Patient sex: F
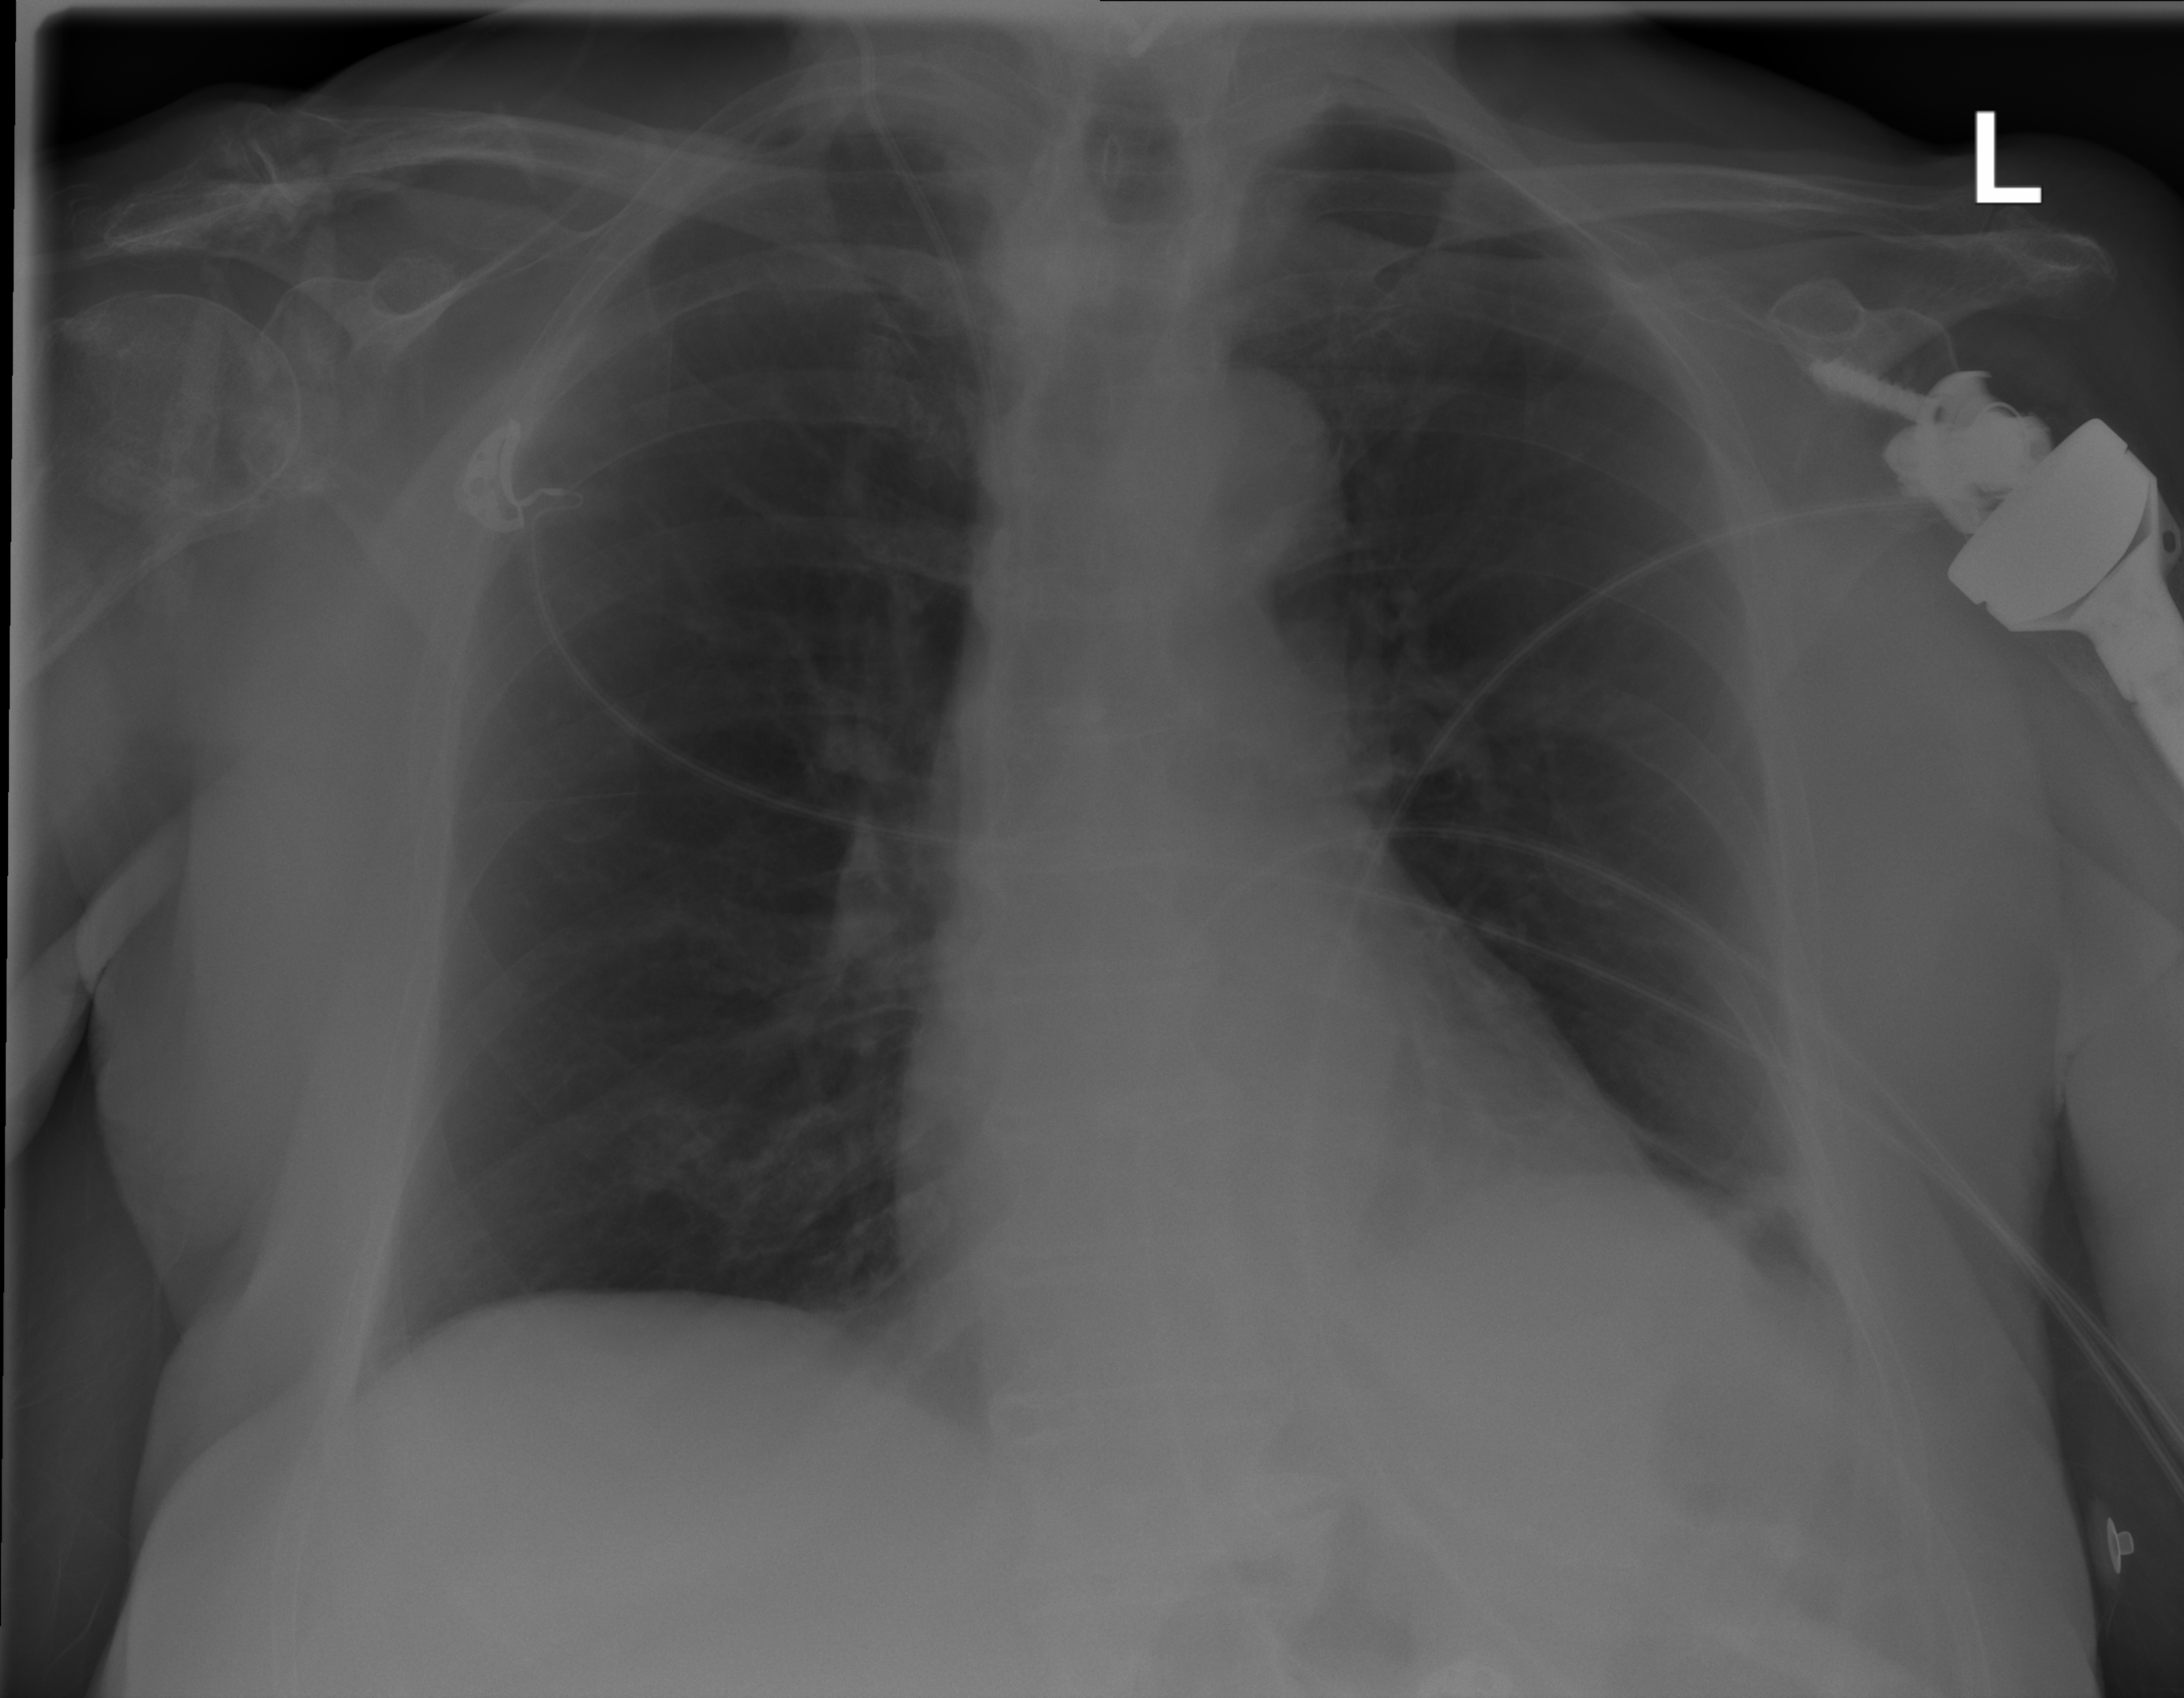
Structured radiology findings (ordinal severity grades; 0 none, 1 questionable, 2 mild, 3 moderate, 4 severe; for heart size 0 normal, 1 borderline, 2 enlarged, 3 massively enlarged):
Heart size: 0
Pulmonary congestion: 0
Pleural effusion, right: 0
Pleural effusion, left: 0
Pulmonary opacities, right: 0
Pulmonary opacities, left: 0
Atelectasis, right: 0
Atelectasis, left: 2